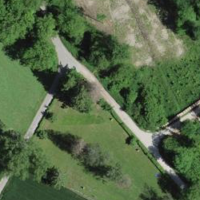
EUNIS habitat code: 44
Species observed at this site:
Prunus spinosa
Heracleum sphondylium